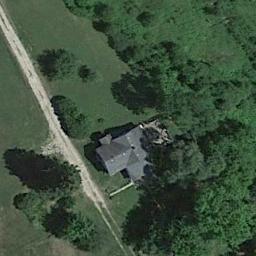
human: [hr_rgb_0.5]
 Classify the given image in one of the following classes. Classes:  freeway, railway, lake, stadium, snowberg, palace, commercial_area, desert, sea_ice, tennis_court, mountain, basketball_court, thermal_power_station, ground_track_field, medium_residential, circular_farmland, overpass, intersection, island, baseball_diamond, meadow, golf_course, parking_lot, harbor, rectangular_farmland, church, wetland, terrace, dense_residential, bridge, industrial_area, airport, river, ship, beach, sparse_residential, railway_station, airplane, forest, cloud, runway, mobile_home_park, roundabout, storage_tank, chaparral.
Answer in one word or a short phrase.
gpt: sparse_residential